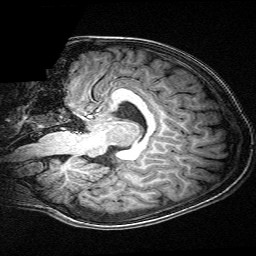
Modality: T1w
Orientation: sagittal
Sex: male